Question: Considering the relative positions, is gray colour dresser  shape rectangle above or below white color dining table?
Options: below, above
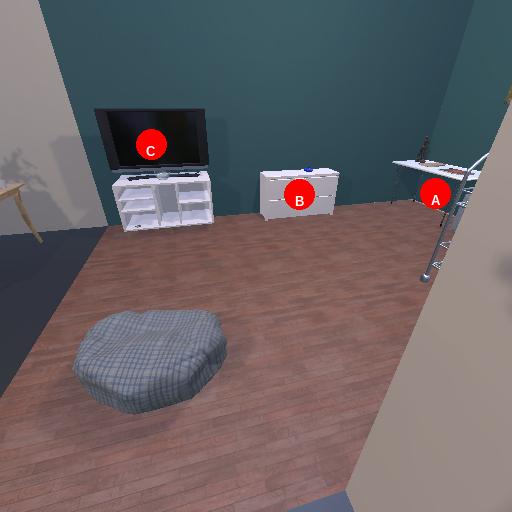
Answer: below